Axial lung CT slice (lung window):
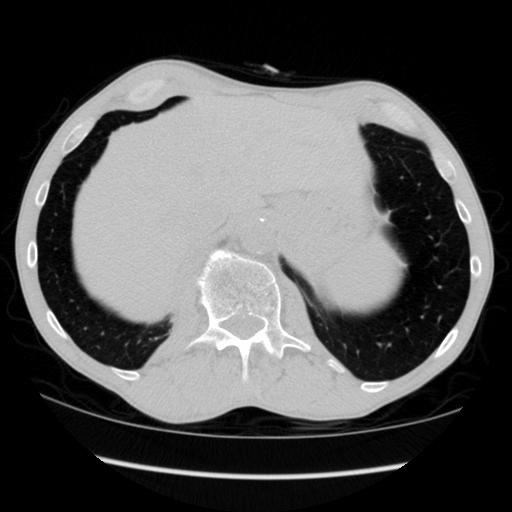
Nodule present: no